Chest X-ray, PA view. Patient: 25 years old, sex F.
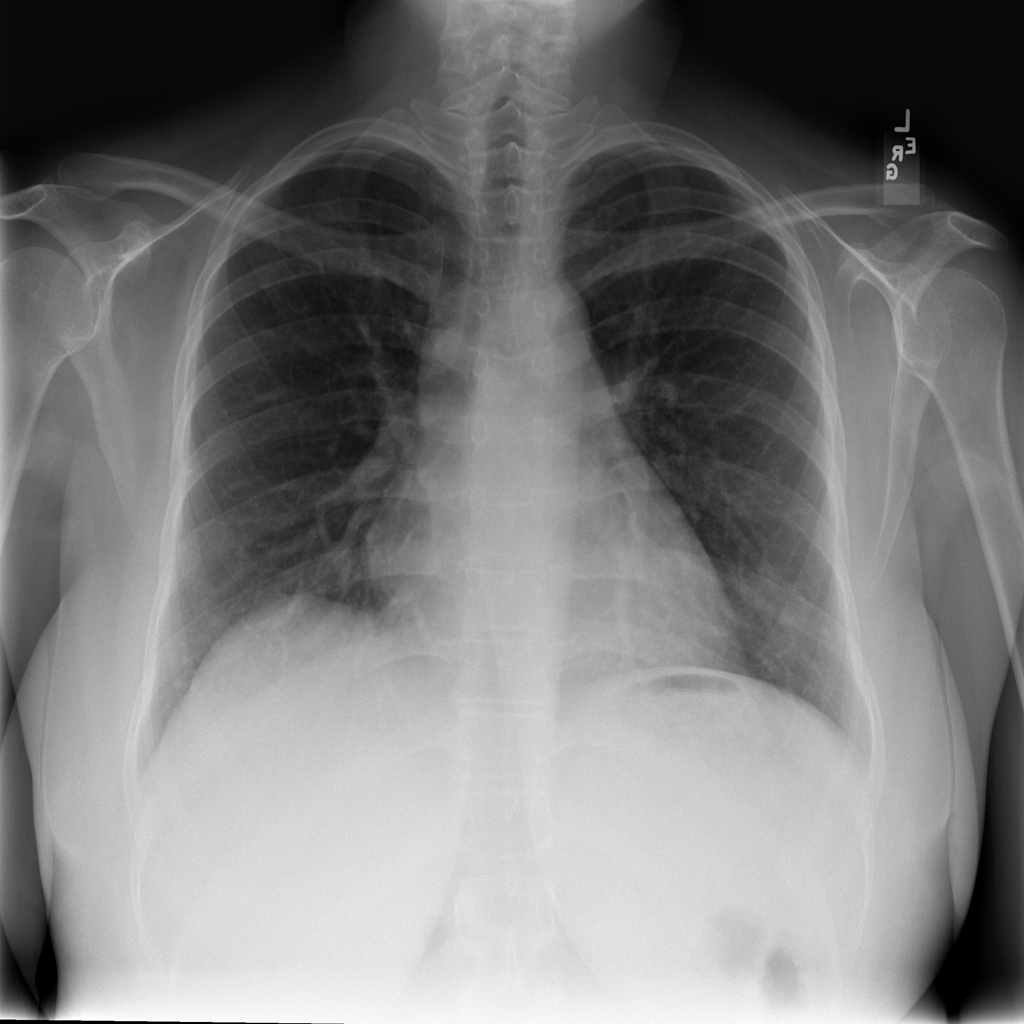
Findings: No Finding